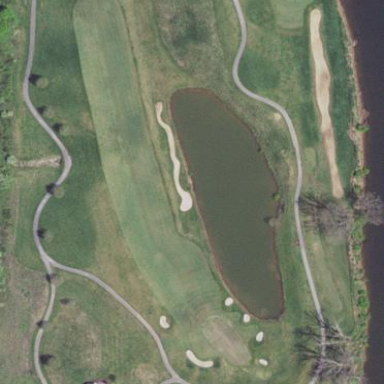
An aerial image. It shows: Scenic view of water hazard on golf course. The natural water feature adds beauty to the landscape.